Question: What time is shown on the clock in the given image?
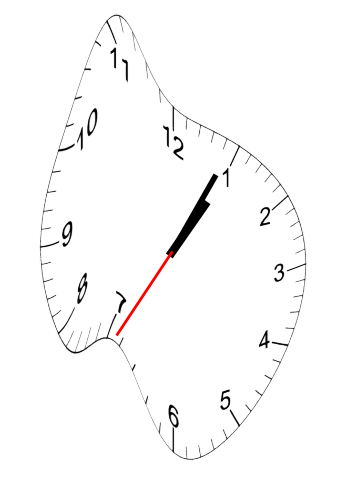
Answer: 01:04:35